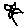
Label: flower